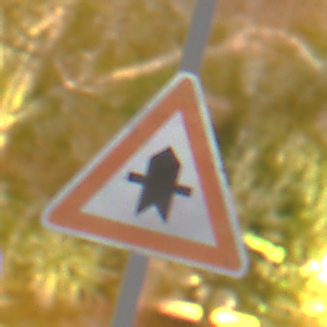
Verkehrszeichen: Vorfahrt
Umgebung: Outdoor, Suburban
Tageszeit: Night
Wetter: Clear
Licht: Artificial
Jahreszeit: NotSpecified
Kontrast: HighContrast